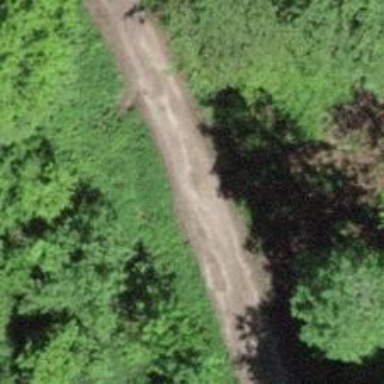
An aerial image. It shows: Track road with grade3 tracktype.